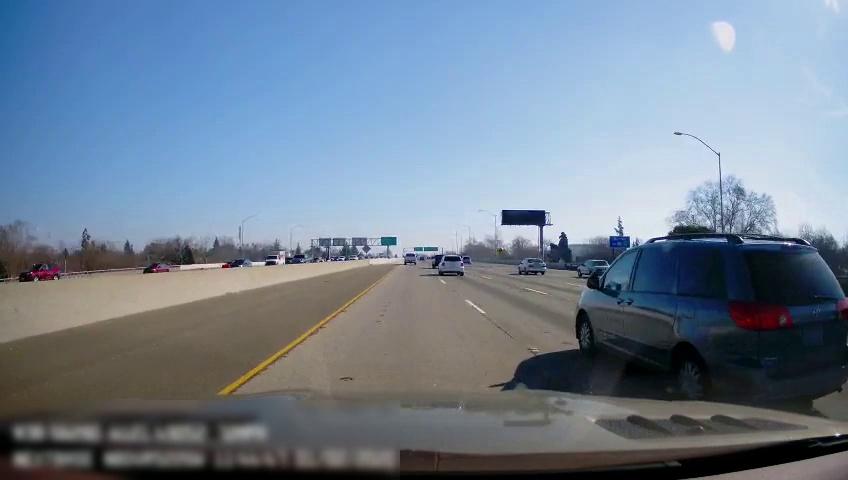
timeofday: Day
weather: Sunny
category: Vehicles | SUV
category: Vehicles | Car
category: Vehicles | Car
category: Vehicles | SUV
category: Vehicles | Truck
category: Vehicles | SUV
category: Drivable Space
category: Vehicles | Truck
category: Vehicles | Car
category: Vehicles | Car
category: Vehicles | Van
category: Vehicles | Truck
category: Vehicles | SUV
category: Lanes | Current Lane
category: Lanes | Current Lane
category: Lanes | Alternate Lane
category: Lanes | Alternate Lane
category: Traffic | Signs
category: Traffic | Signs
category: Traffic | Signs
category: Traffic | Signs
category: Traffic | Signs
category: Traffic | Signs